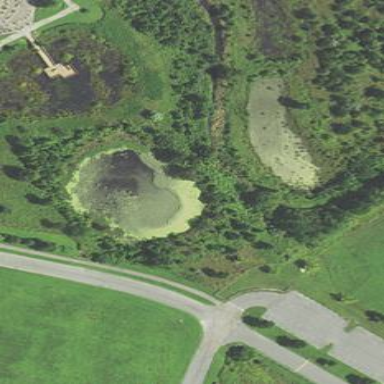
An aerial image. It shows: Serene pond surrounded by nature.